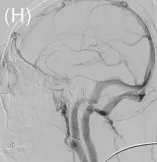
Intraoperative and post-treatment follow-up DSAs of the patient. (G, H) The second follow-up DSA showed that the stent at stenosis and the high jugular bulb embolized by the spring coils, on Aug. 14, 2023.
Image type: radiology (mri)